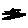
Label: tree